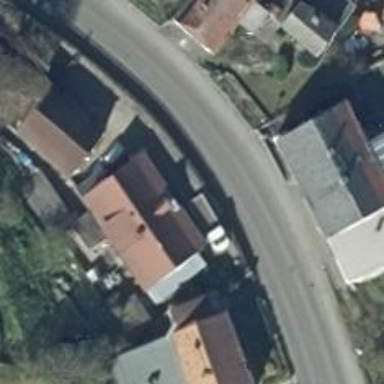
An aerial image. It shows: Secondary road with asphalt surface.